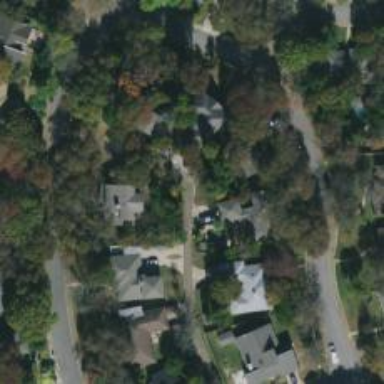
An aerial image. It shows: Alley classified as service road.